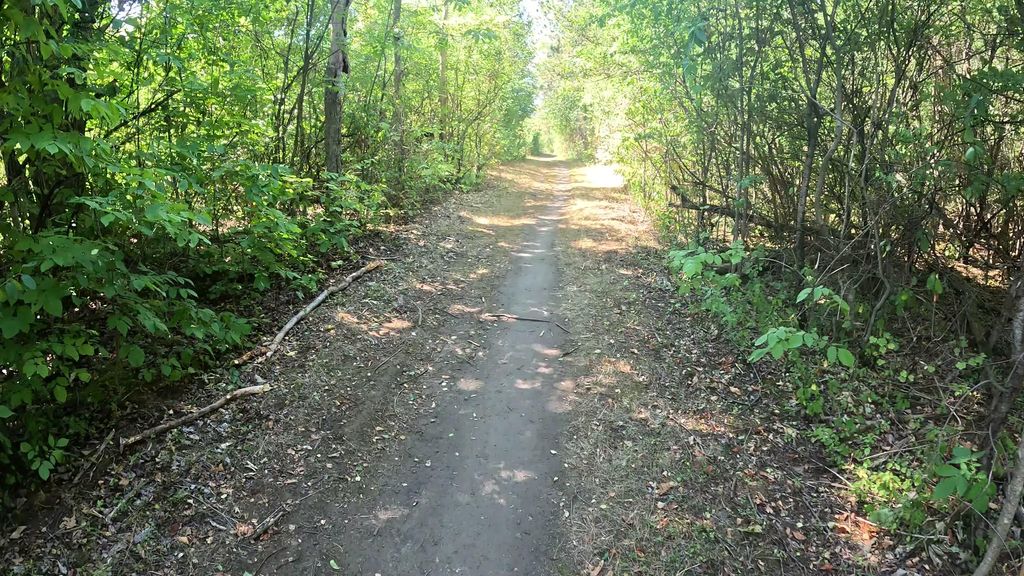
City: ottawa-gatineau